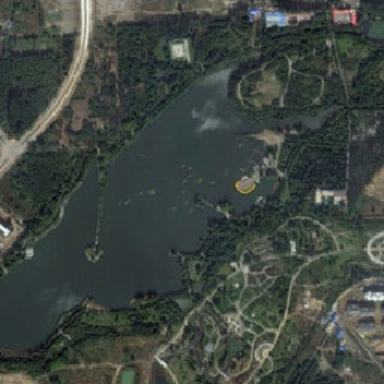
It is a curved road and a green park on both sides of a wide river .